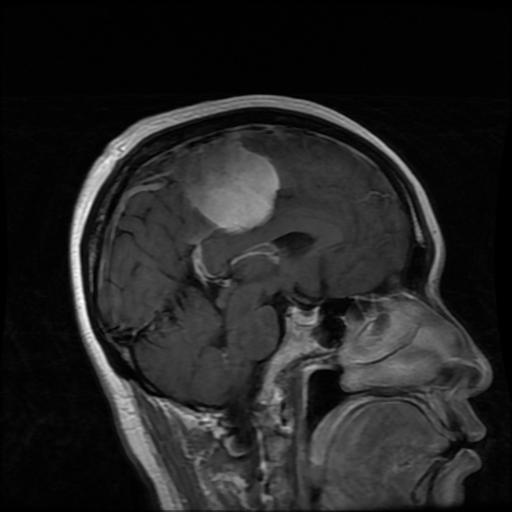
Label: meningioma